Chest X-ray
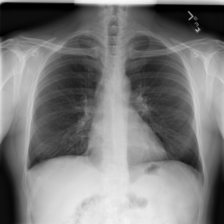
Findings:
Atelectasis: negative
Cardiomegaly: negative
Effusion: negative
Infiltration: negative
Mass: negative
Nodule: negative
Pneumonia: negative
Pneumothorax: negative
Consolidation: negative
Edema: negative
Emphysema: negative
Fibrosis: negative
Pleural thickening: negative
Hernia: negative